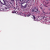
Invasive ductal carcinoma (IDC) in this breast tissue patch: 1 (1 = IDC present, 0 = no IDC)